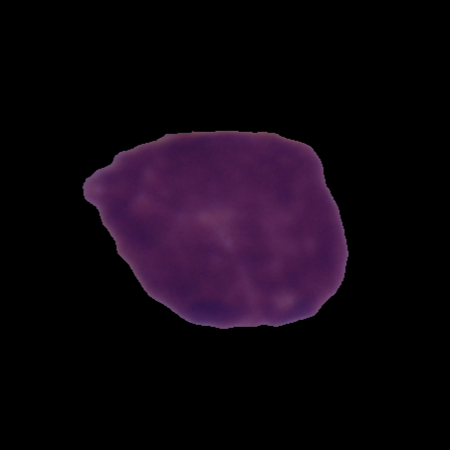
Label: cancer